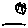
Label: moon